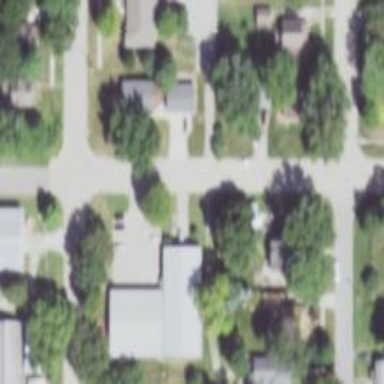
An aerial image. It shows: Alley classified as service road.